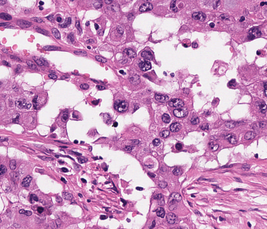
Tumor epithelial tissue: yes
Tumor-associated stroma tissue: yes
Normal tissue: no